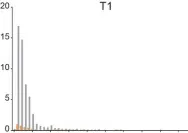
Patient treatment timeline and DNA alterations. (D) TMB expressed as mutations/megabase in T1, T2, and T2-PD using the VHIO-300 panel and WES.
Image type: chart (chart)